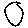
Label: circle